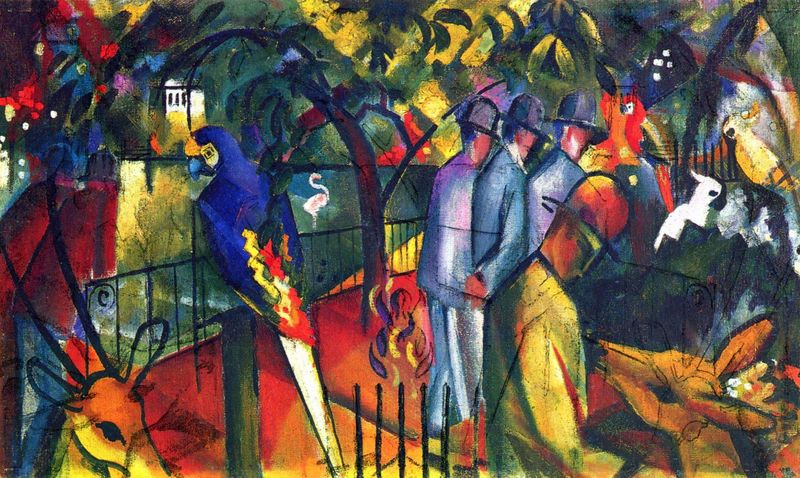
Titel: Zoologischer Garten (I)
Künstler: August Macke
Standort: München
Institution: Städtische Galerie im Lenbachhaus
Schlagwörter: baum, blau, feder, feuer, gemälde, kopf, körper, laub, mann, vogel, wasser, weiß, aquarell, bäume, fluss, gelb, grün, kubismus, landschaft, menschen, ocker, see, äste, abend, blume, braun, bunt, fenster, grau, hell, hut, hüte, köpfe, licht, männer, nacht, orange, schwarz, dach, gebäude, haus, park, rot, tier, tiere, weg, zaun, beige, expressionismus, gesellschaft, zylinder, anzüge, gesichter, augen, federn, gefieder, taube, horn, öl, häuser, natur, spiegelung, stamm, vögel, zweige, brücke, brüstung, busch, gewässer, gitter, pfad, auge, pflanzen, ohren, wald, reiter, garten, schwanz, ornage, farbig, schnabel, passanten, abstrakt, farben, farbe, lila, violett, linien, zäune, besucher, ölgemälde, wild, exotik, exotisch, abstraktion, umriss, impression, pfosten, bögen, melone, vier, berlin, stangen, helligkeit, passant, expressionistisch, dali, violet, macke, flamingo, pelikan, tierpark, zoo, hirsch, reh, rehe, tümpel, geäst, maul, amazone, männder, hörner, spaziergänger, stange, melonen, ara, käfig, papagei, voliere, geweih, bock, blauer reiter, tierkopf, expression, absperrung, flamingos, kandinsky, kakadu, blauer, tiergarten, marc, august macke, käfige, antilope, ocke, umrisszeichnung, gazelle, papageien, schanbel, eselohren, aras, papagein, giraffe, bäüme, rehkopf, zoologischer garten, flamongo, graupapagei, im zoo, paparei, wasserfabre, käfge